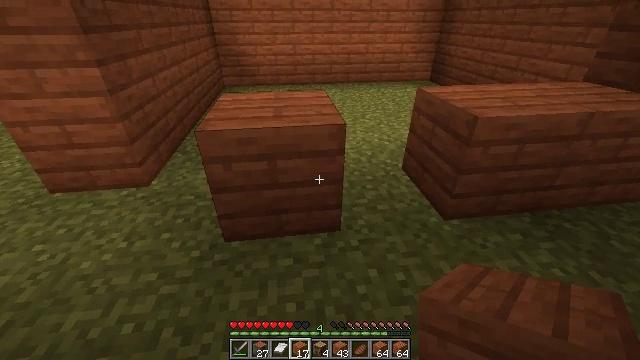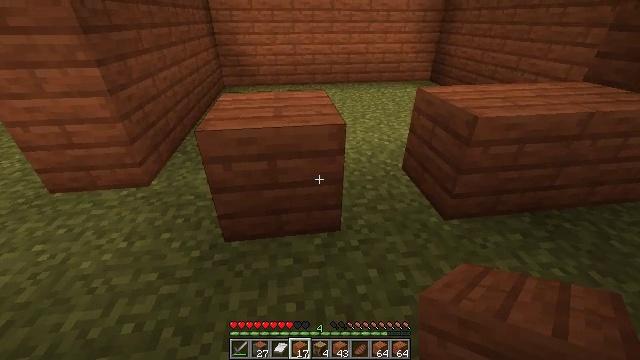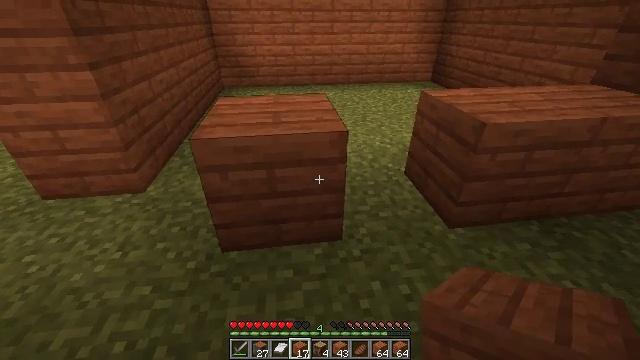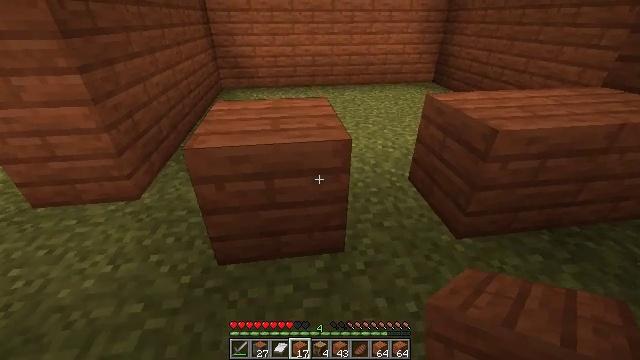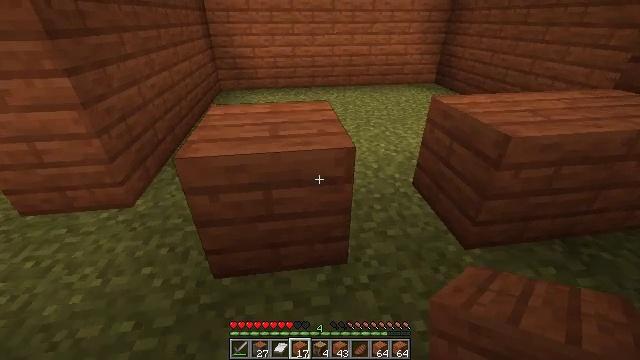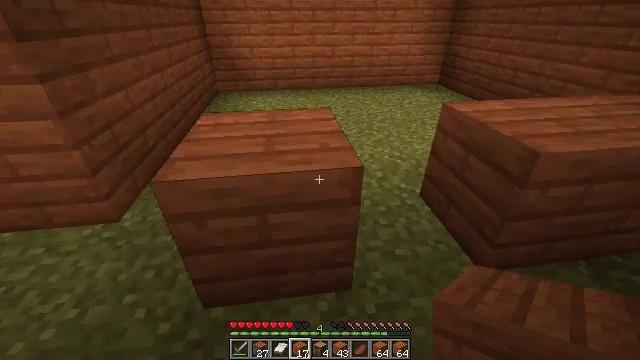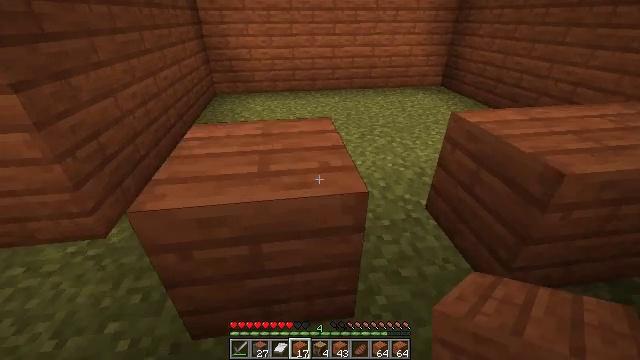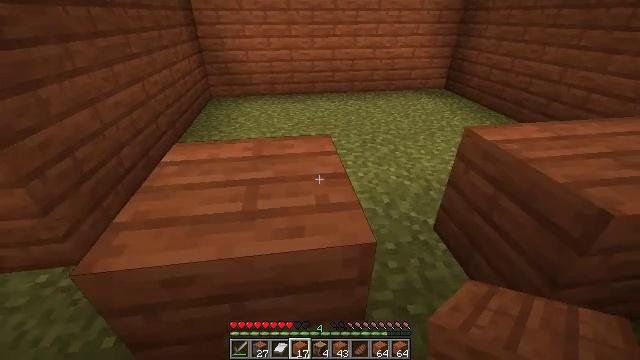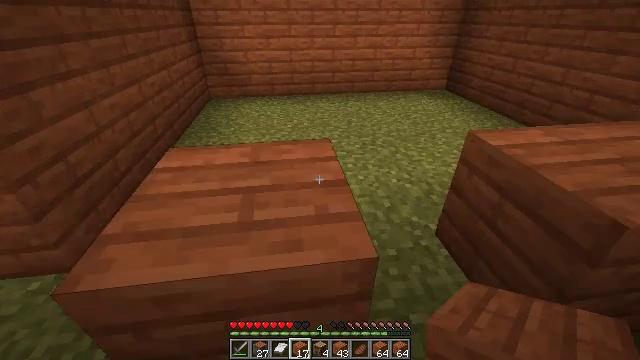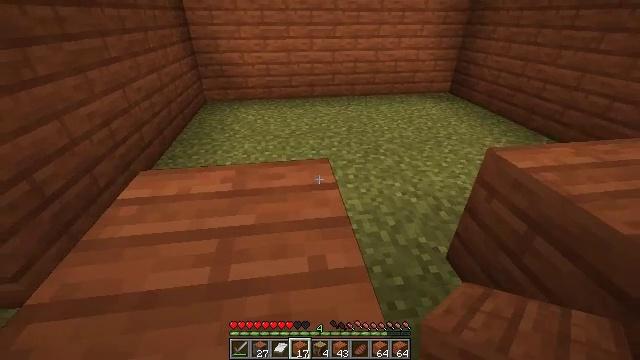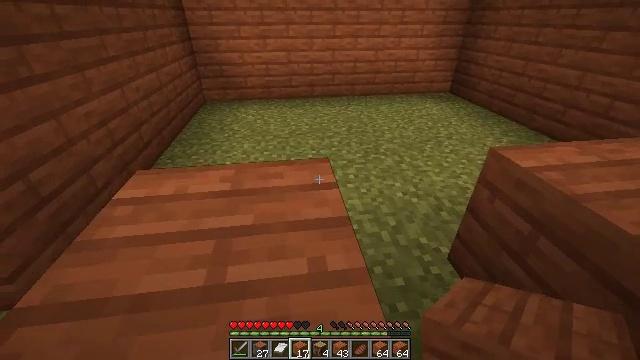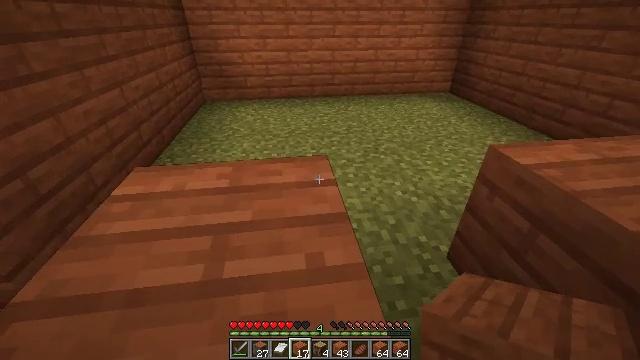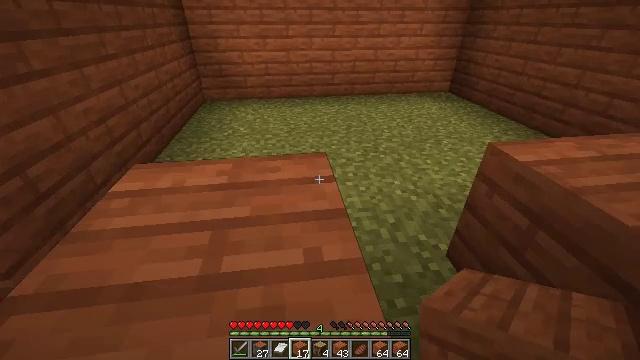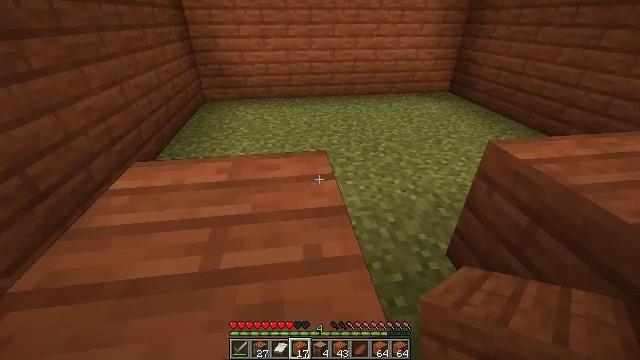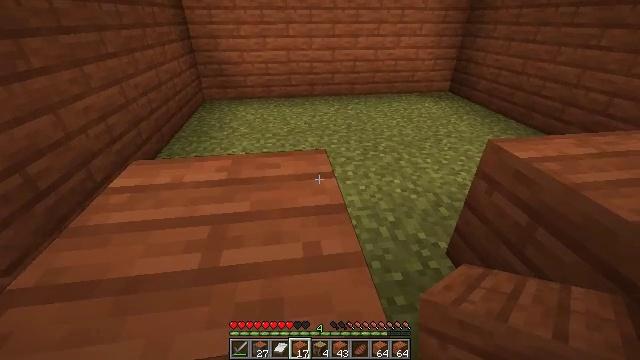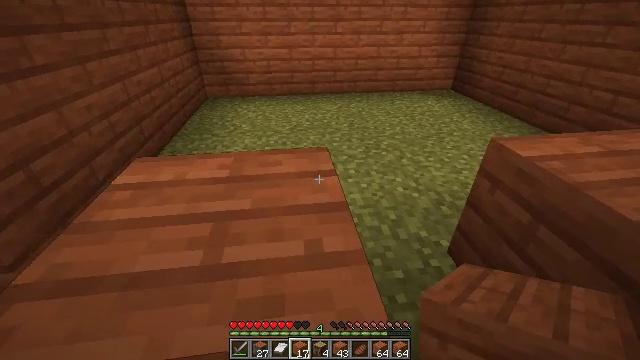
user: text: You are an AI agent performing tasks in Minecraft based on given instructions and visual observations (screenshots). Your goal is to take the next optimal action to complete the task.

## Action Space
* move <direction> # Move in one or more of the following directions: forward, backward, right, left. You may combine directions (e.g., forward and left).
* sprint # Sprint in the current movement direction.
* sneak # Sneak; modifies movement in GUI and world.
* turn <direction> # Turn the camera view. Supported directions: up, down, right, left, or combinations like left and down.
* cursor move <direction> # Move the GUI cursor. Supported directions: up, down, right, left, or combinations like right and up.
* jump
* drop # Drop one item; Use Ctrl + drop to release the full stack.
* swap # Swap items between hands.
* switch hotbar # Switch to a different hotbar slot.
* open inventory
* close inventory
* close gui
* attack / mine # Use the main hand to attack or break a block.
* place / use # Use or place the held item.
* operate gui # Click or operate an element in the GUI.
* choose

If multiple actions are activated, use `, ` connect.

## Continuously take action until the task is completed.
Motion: motion action
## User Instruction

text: Remove acacia planks from a building.
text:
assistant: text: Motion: no_op
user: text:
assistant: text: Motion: move forward
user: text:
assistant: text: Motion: move forward
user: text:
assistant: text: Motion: move forward
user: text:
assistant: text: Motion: move forward
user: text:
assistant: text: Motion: move forward
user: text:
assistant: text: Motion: move forward
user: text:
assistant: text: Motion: move forward
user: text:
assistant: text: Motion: no_op
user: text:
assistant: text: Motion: no_op
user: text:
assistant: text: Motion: no_op
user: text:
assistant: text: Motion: no_op
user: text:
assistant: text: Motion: no_op
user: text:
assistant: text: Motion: no_op
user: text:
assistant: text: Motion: no_op
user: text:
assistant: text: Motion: turn left and down
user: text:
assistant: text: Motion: turn left and down
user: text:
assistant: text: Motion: turn left
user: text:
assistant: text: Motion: turn left
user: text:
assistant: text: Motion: no_op
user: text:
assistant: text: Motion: no_op
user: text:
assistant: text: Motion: attack / mine
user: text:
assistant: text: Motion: attack / mine
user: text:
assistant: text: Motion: attack / mine
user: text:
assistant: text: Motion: attack / mine
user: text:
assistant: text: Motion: attack / mine
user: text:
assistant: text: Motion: attack / mine
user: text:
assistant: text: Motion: attack / mine
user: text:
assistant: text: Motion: attack / mine
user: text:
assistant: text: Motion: attack / mine